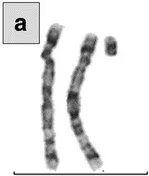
A; Partial G-banded karyotype of normal chromosomes 5 and the sSMC.
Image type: pathology (fish)